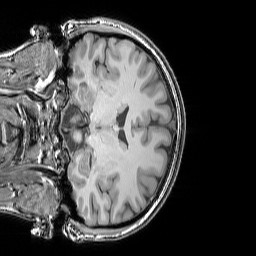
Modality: T1w
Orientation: coronal
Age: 26
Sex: female
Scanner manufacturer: siemens
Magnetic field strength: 3 T
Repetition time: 1.9 s
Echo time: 0.00444 s